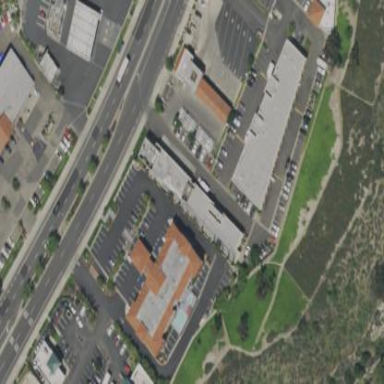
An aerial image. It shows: Retail building.